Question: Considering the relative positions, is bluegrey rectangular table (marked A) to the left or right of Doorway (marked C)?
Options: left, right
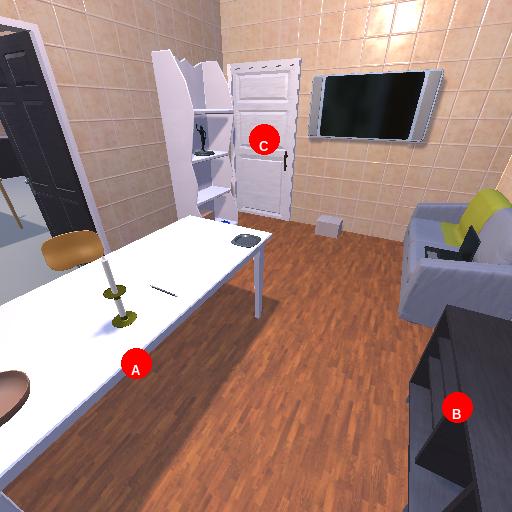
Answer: left